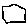
Label: square